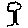
Label: tree